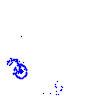
Particle: pion